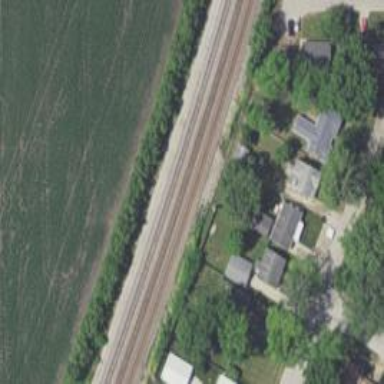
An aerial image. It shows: Railway track.